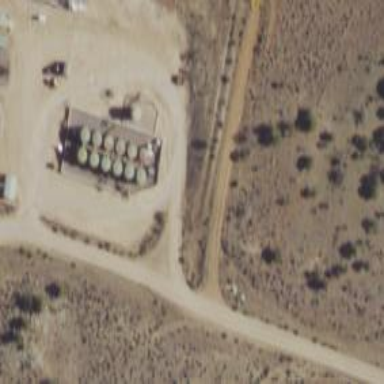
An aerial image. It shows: Storage tank that is man-made.